Question: I have tables like this. but it seems MySQL doesn't count my second join currently. i want to know what i missed for process count of reports for my comment list.

and i want to have average of rates also count of reports
'''
SELECT *, avg(rate.score), count(report.id) FROM 'comment'
left join rate on (comment.id = rate.comment_id)
left join report on (comment.id = report.comment_id)
group by comment.id
id text id comment_id score id comment_id type avg(rate.score) count(report.comment_id)
1 good article 1 1 2 1 1 1 4.0000 20
2 bad article NULL NULL NULL NULL NULL NULL NULL 0
'''
have reports.
'count(report.id)' give me wrong value. what's my mistake?
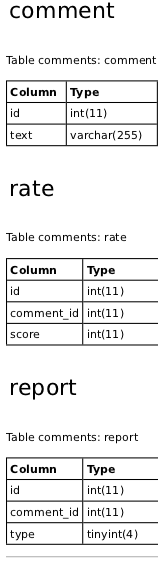
Answer: '''
SELECT
*,
avg(rate.score),
(SELECT
count(report.comment_id)
FROM
report
WHERE
comment.id = report.comment_id) AS num_reports
FROM
comment
left join
rate ON (comment.id = rate.comment_id)
group by comment.id
'''
Here's the example:
<URL>